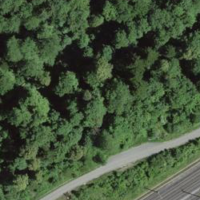
EUNIS habitat code: 41
Species observed at this site:
Mercurialis perennis